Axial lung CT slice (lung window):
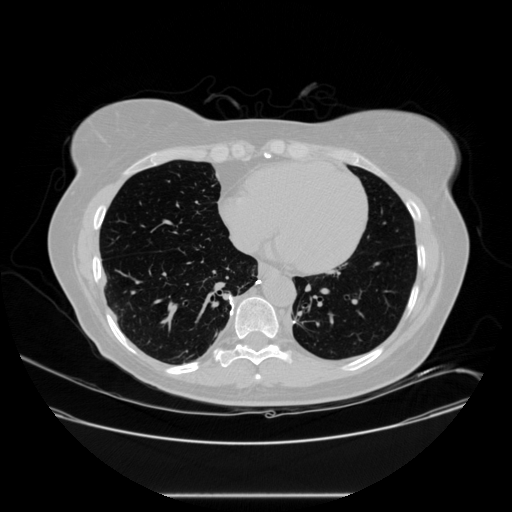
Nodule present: no